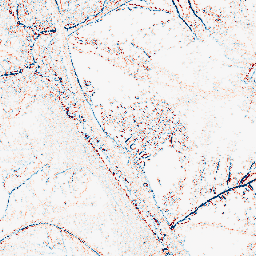
Category: edge_preserving
Decomposition family: median
Decomposition parameters: size: 3
Upsampling method: bicubic
Upsampling parameters: scale: 2
Upsampling scale: 2